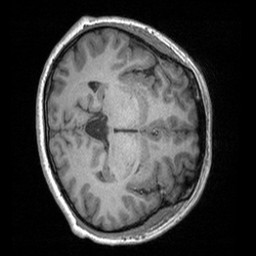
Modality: T1w
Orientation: axial
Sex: female
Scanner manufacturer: siemens
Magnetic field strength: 3 T
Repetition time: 1.9 s
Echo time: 0.00252 s